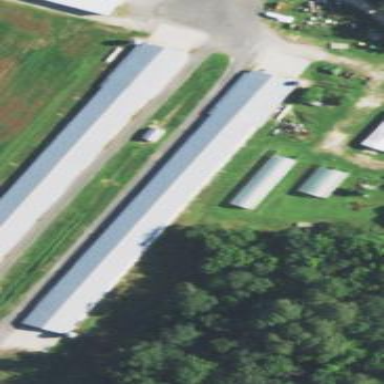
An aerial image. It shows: Farm auxiliary building.